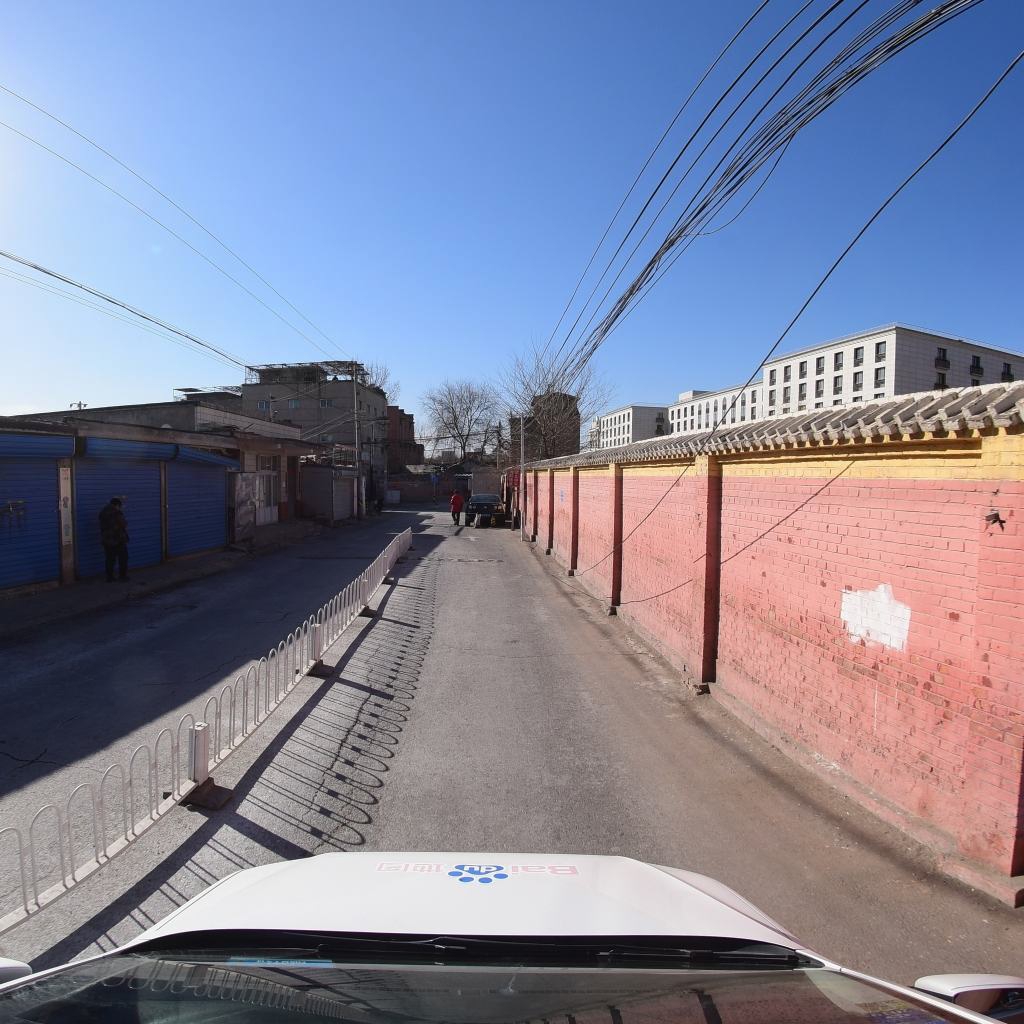
Region: Fengtai
Road damage annotations: transverse crack, longitudinal crack, longitudinal crack, longitudinal crack, longitudinal crack, transverse crack